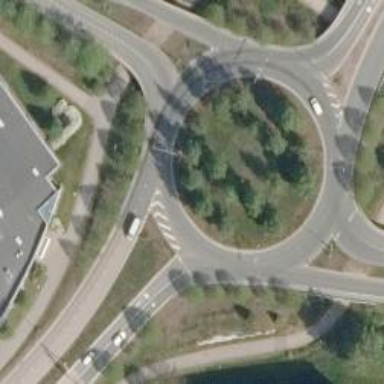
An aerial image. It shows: Secondary road with asphalt surface leading to roundabout.